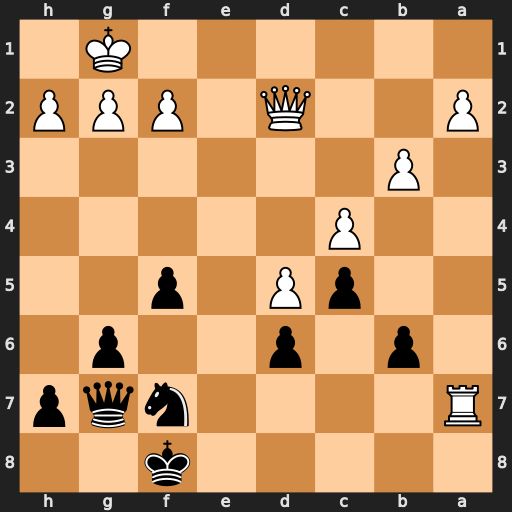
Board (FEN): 5k2/R4nqp/1p1p2p1/2pP1p2/2P5/1P6/P2Q1PPP/6K1
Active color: b
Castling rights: -
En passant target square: -
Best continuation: Qa1+ Qc1 Qxc1#